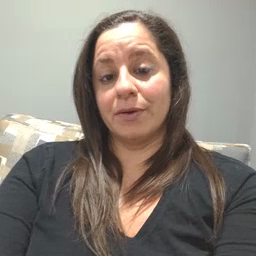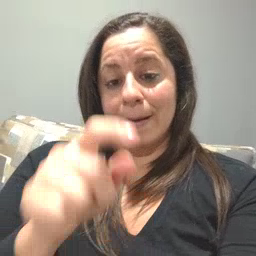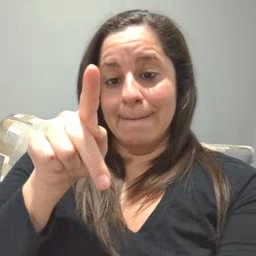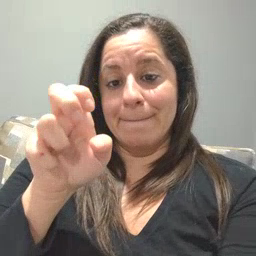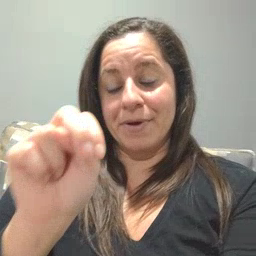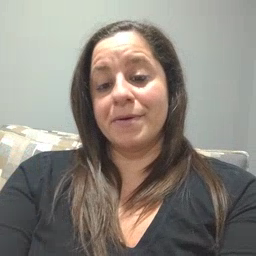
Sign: pen